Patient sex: M
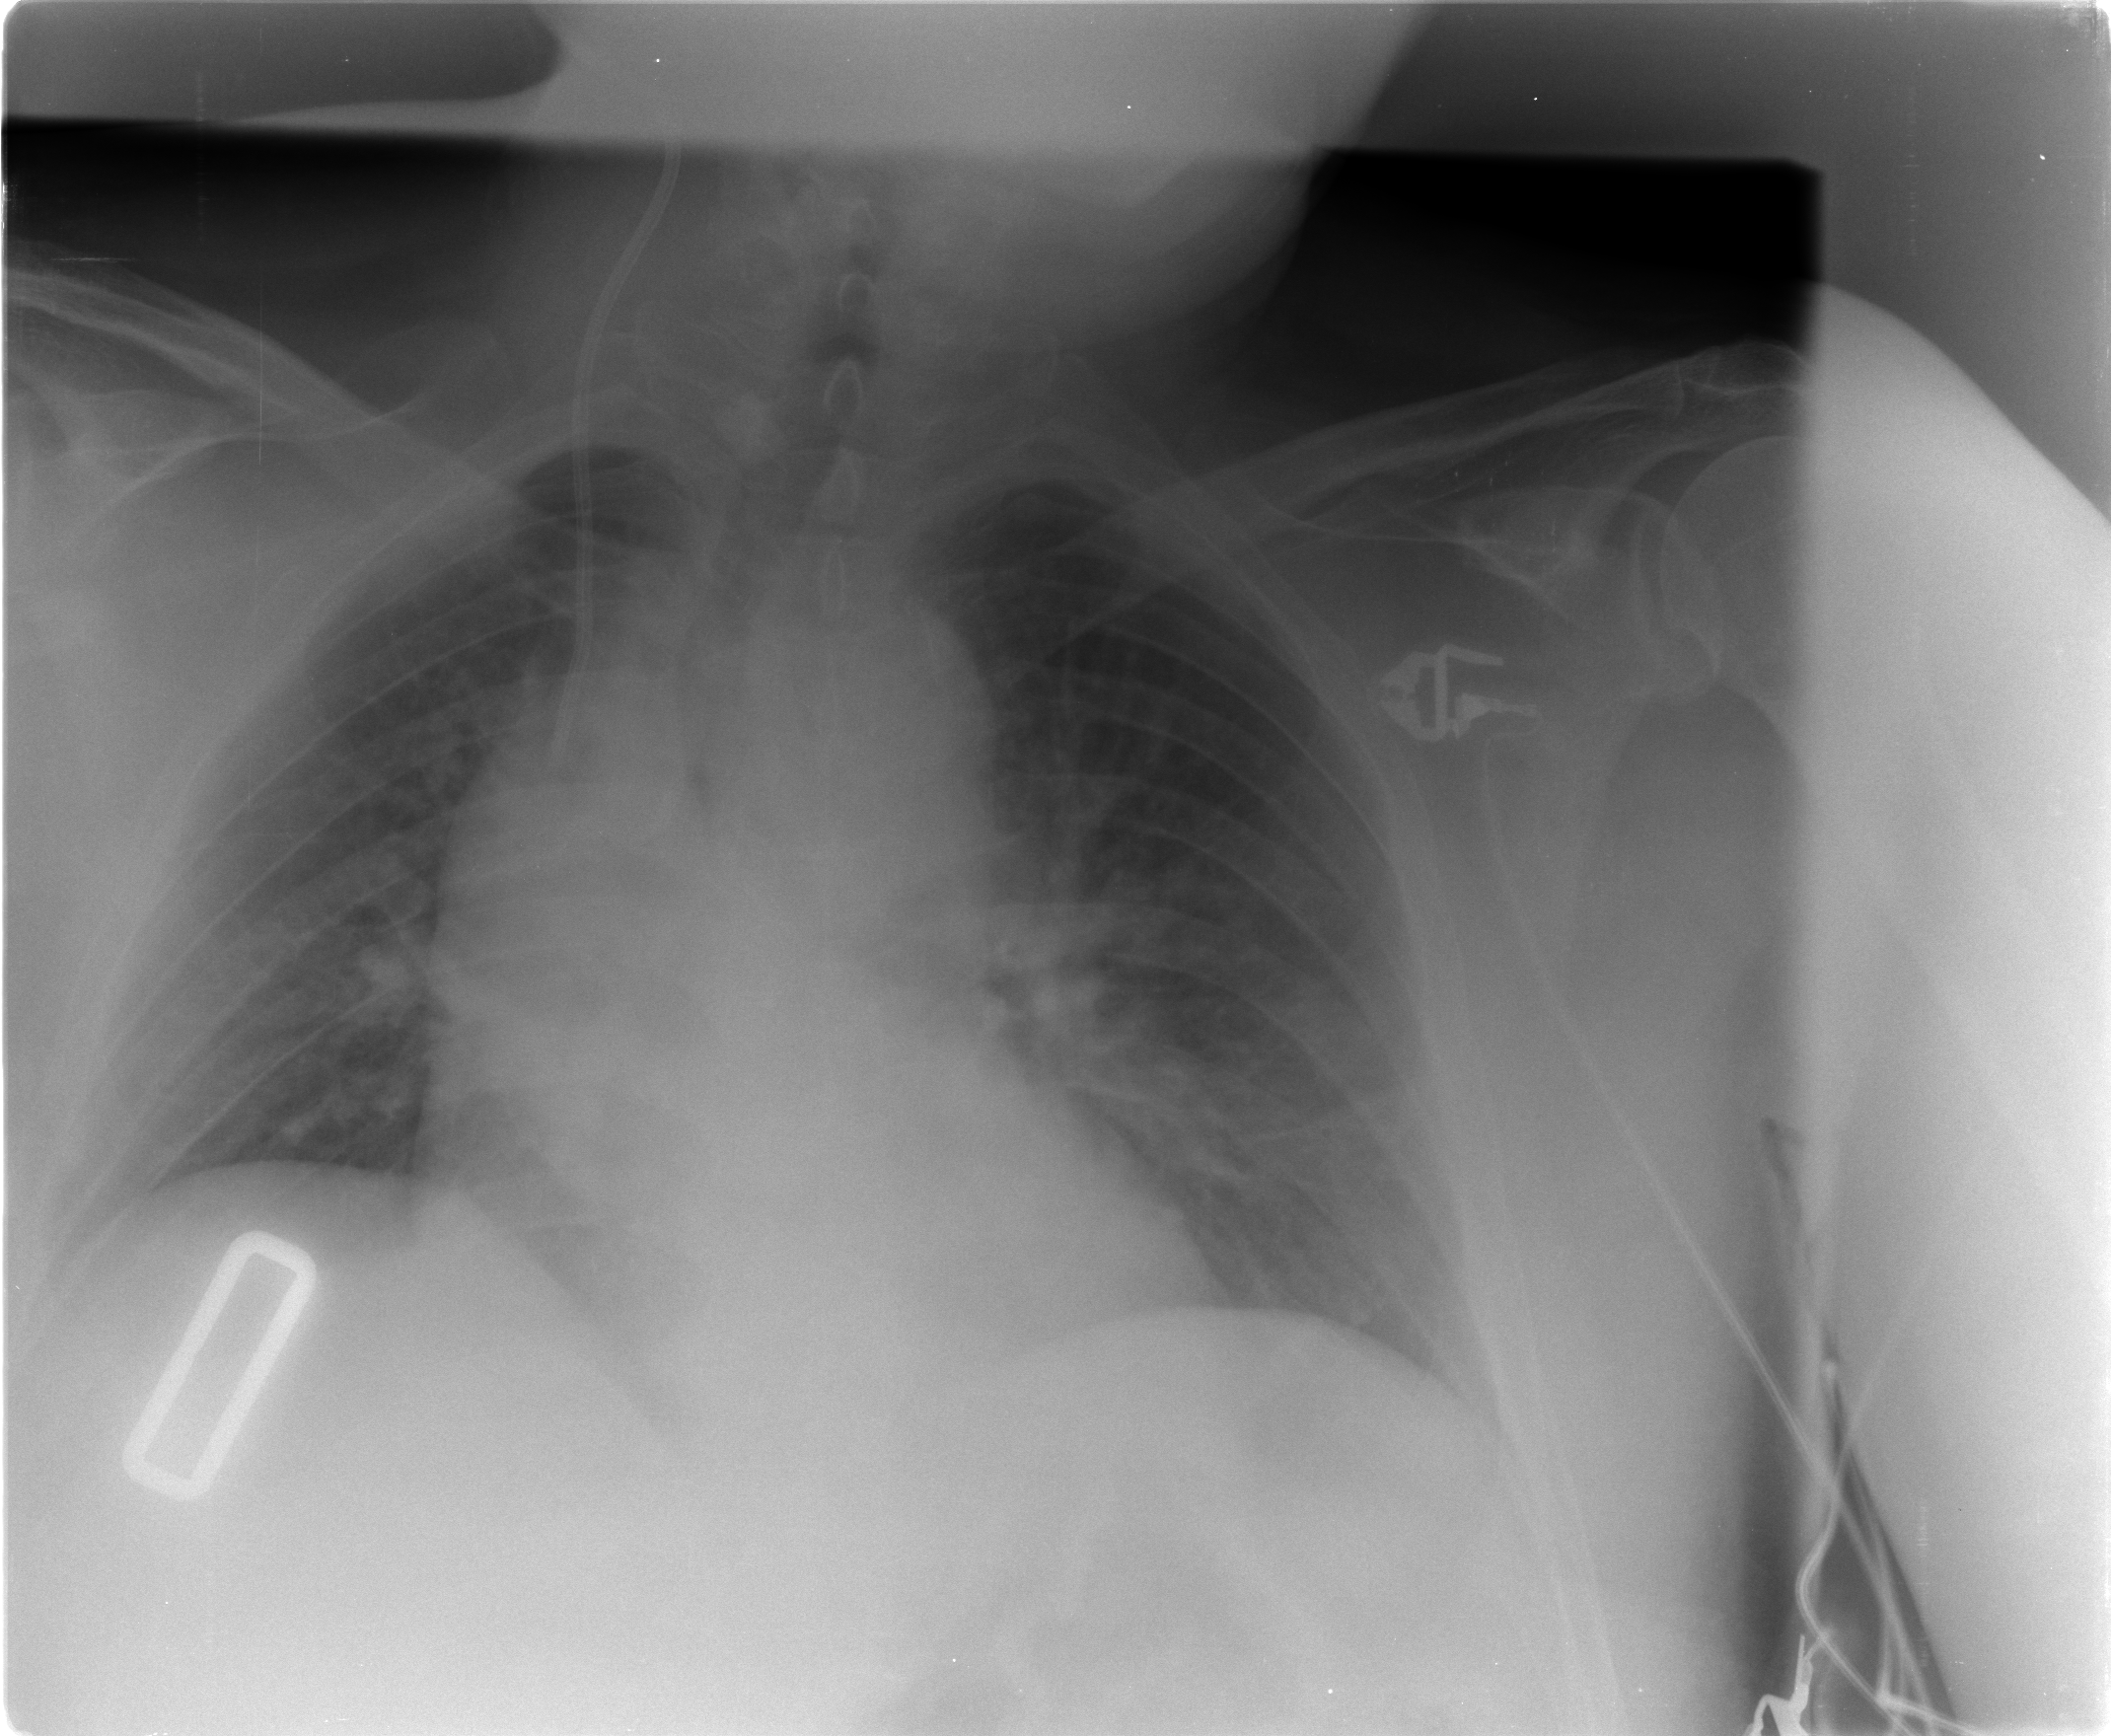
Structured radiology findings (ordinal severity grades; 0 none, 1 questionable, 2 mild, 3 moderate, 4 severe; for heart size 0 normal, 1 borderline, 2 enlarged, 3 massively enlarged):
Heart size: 0
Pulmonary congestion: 2
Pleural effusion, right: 0
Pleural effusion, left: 0
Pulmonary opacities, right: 0
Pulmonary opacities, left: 0
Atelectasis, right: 0
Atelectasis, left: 0